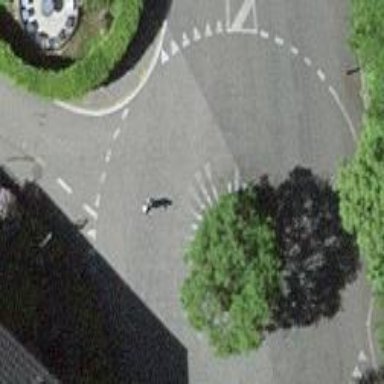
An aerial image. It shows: Asphalt road in residential area leading to roundabout.